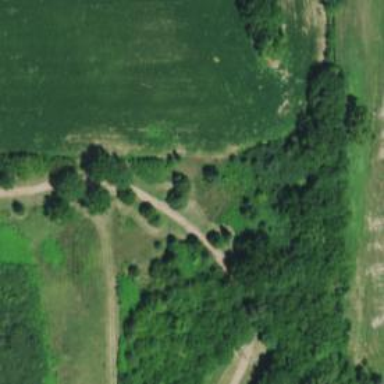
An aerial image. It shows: Natural path.